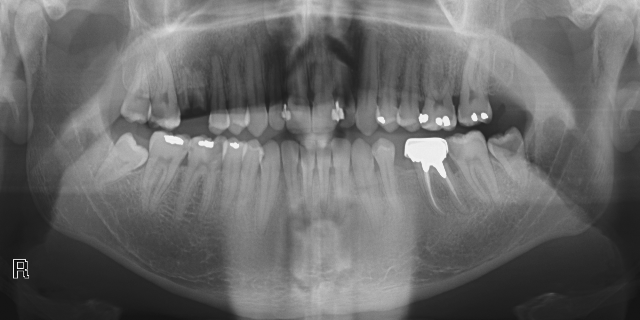
adult